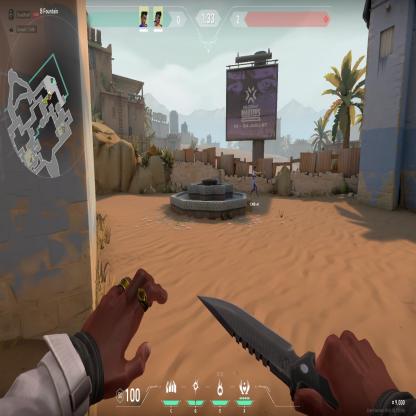
Label: teammate